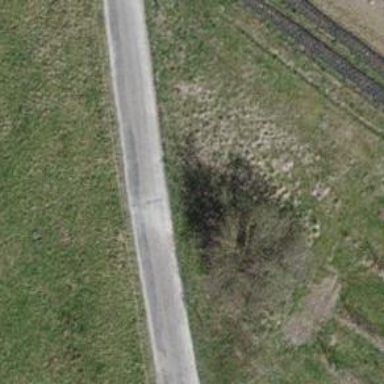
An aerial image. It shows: Asphalt track with grade1 tracktype suitable for agricultural vehicles.